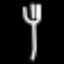
Label: fork